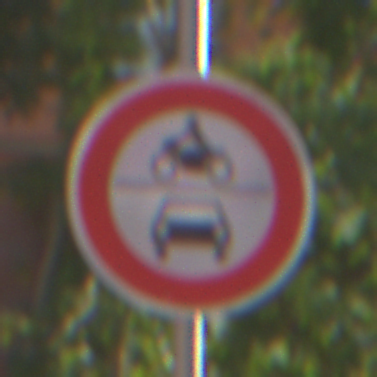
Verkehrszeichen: VerbotKraftfahrzeuge
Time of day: MorningAfternoon
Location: Outdoor (Suburban)
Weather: PartlyCloudy
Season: NotSpecified
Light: Natural